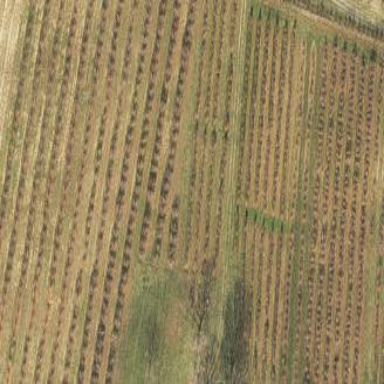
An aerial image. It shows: Orchard.